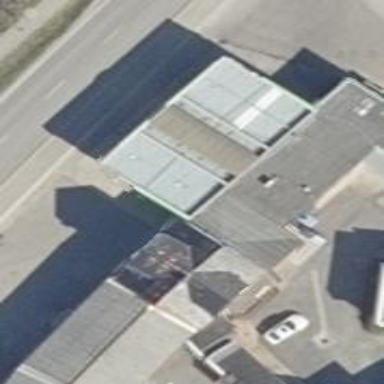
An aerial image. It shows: Fuel station.